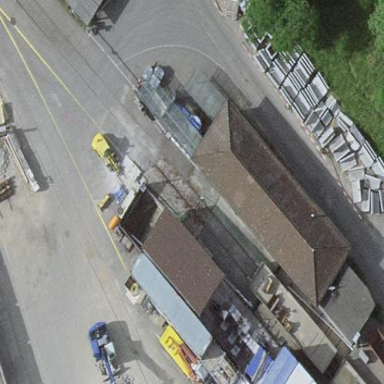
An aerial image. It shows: Hut with storage tank.